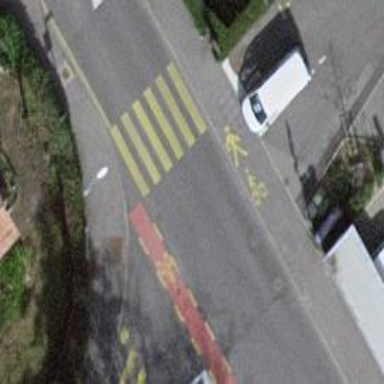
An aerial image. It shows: Residential road with asphalt surface and dedicated cycle track.